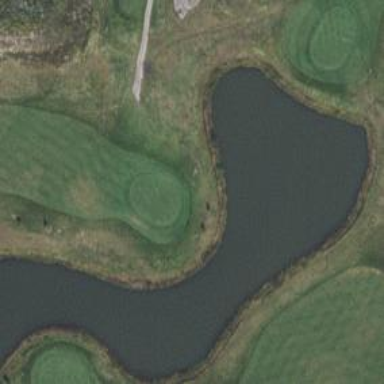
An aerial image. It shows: Golf hole.